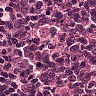
Metastatic tissue present: no